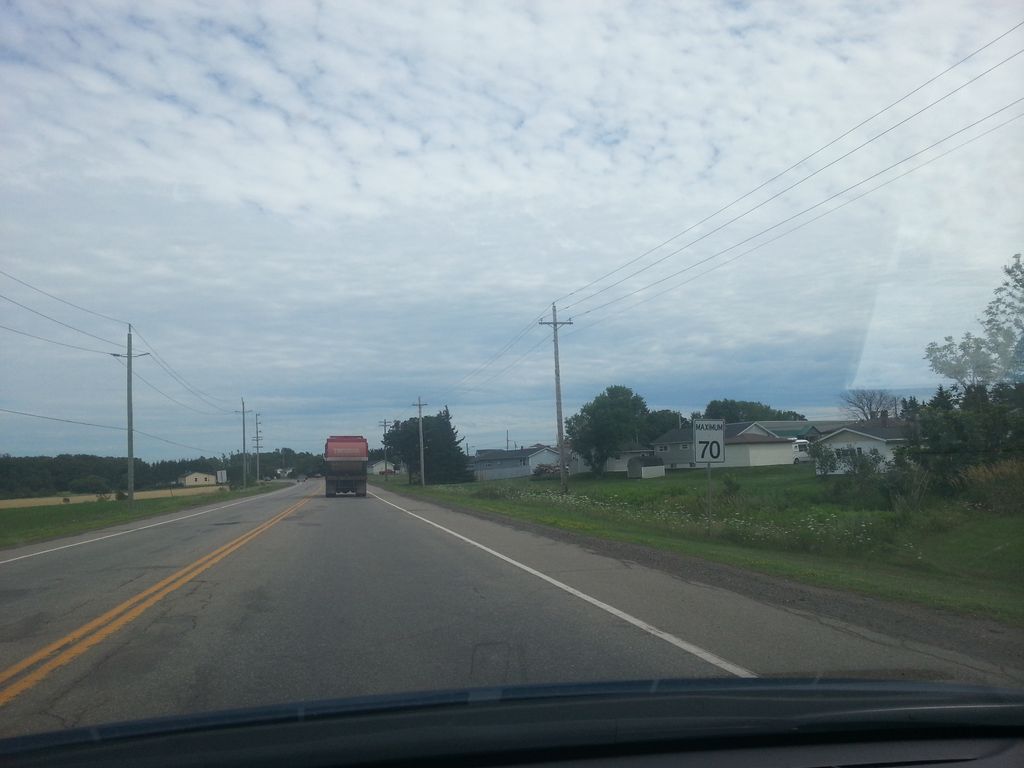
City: charlottetown